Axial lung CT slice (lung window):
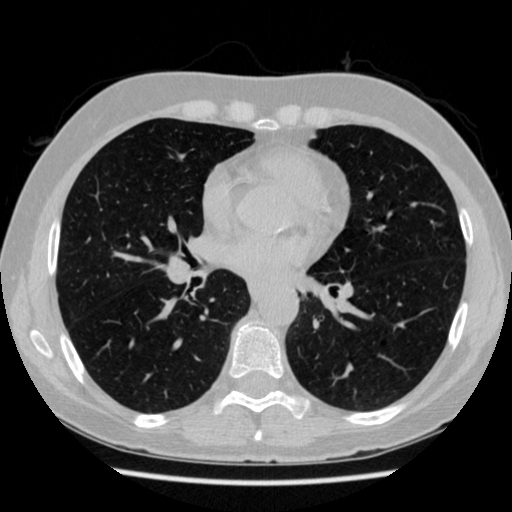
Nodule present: no